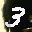
Label: 3